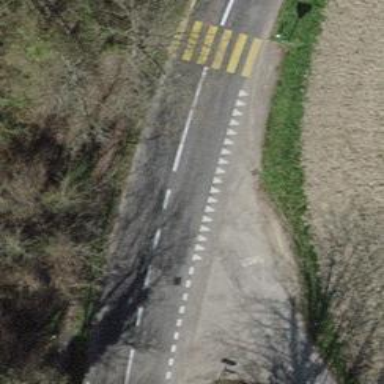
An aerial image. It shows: Footway with concrete surface.